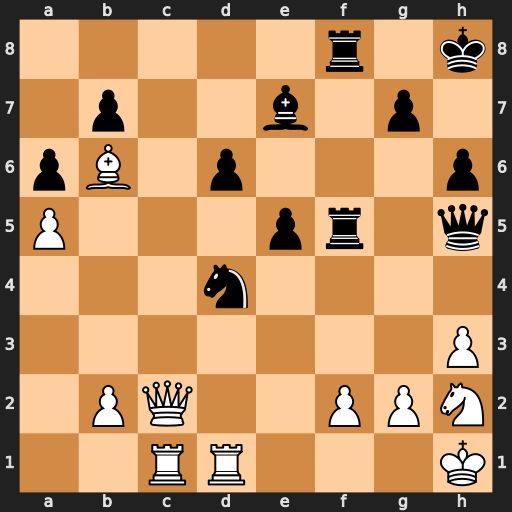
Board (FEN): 5r1k/1p2b1p1/pB1p3p/P3pr1q/3n4/7P/1PQ2PPN/2RR3K
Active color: w
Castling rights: -
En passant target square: -
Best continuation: Bxd4 exd4 g4 Qxh3 gxf5